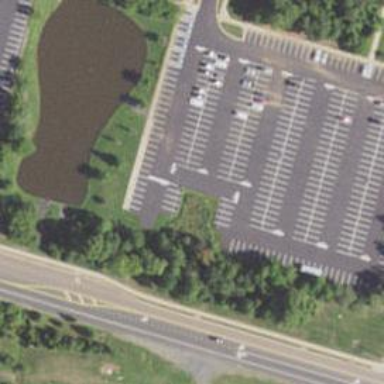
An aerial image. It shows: Service parking area.